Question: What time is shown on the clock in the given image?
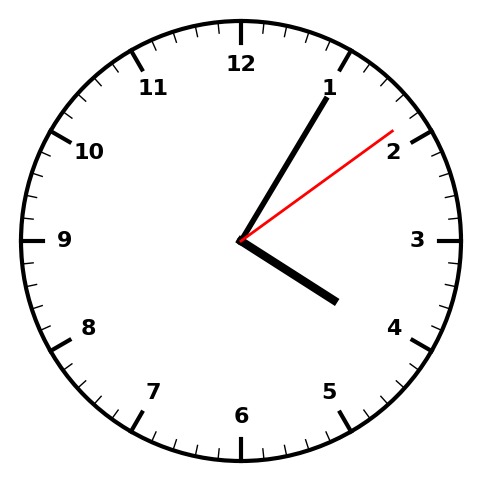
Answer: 04:05:09